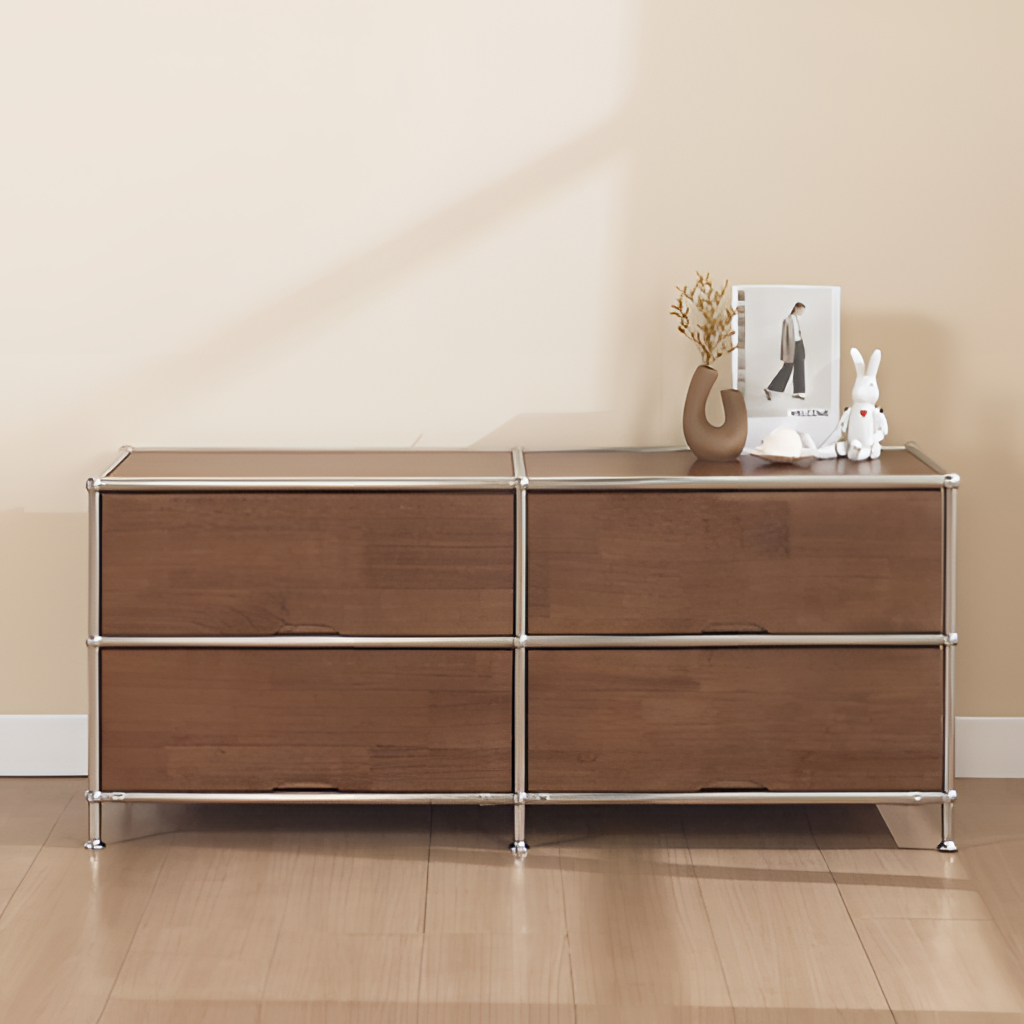
living room, brown wood dresser, paint wallpaper, with solid pattern, brown wood flooring, with plank pattern, minimalist